Field crop: maize
Growth stage: 2
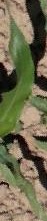
Species: maize